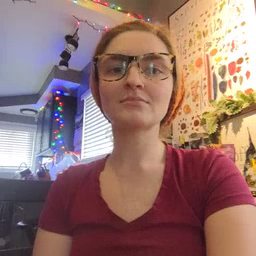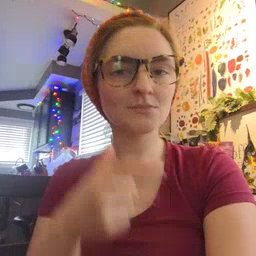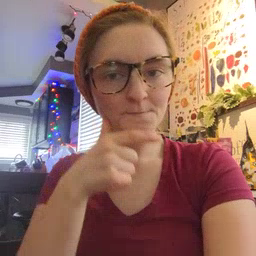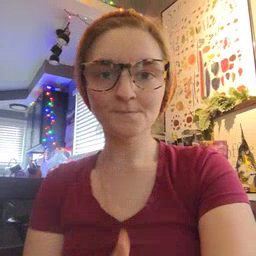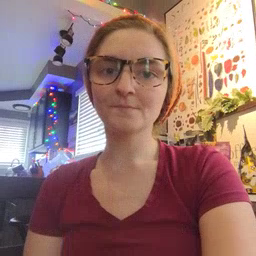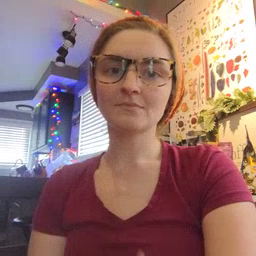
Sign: radio